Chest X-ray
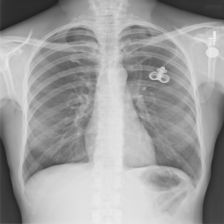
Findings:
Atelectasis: negative
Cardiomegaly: negative
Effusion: negative
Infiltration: negative
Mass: negative
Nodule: negative
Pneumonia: negative
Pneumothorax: negative
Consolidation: negative
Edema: negative
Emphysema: negative
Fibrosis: negative
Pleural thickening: negative
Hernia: negative